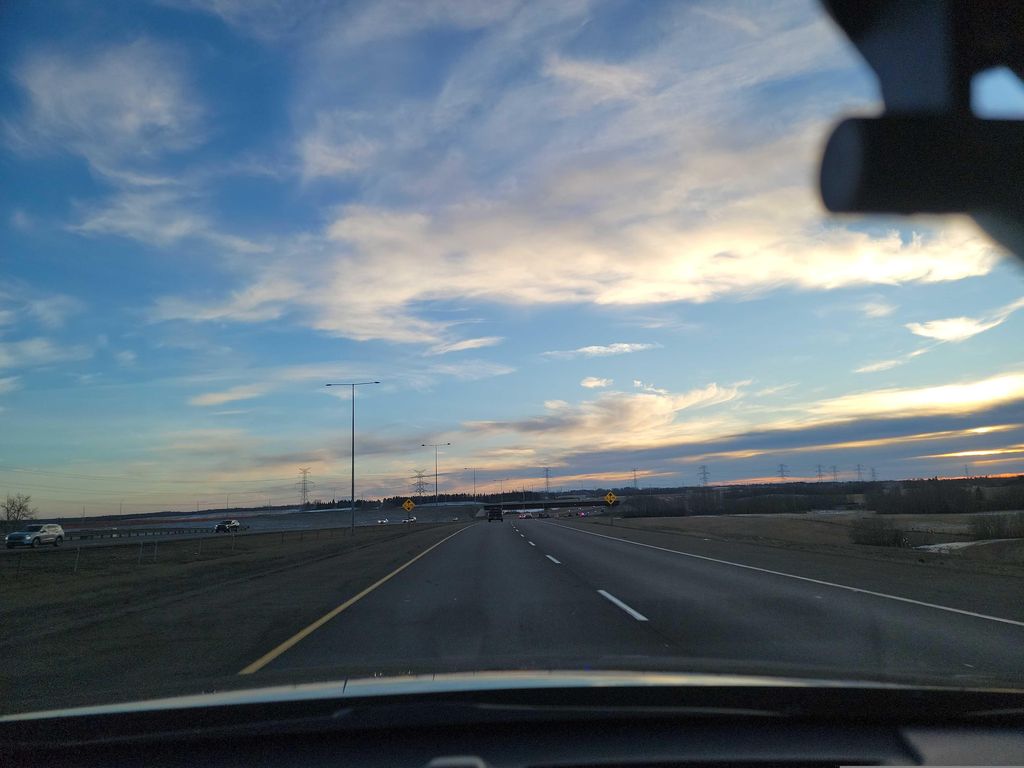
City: edmonton